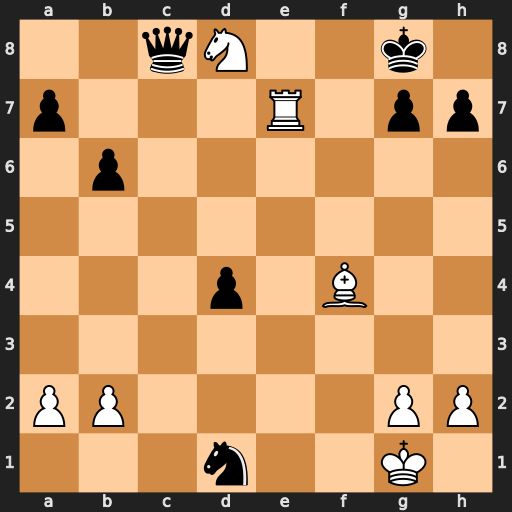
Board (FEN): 2qN2k1/p3R1pp/1p6/8/3p1B2/8/PP4PP/3n2K1
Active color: w
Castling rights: -
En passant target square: -
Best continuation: Re8#